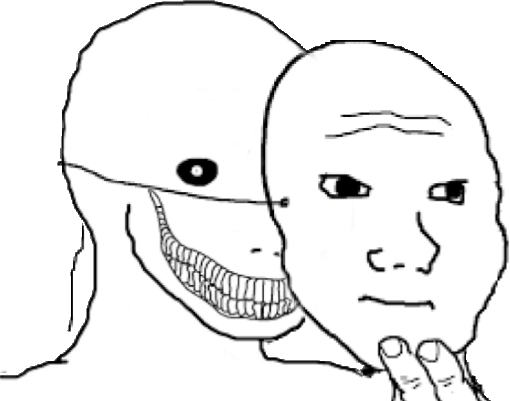
Label: 5_Oomer